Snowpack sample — Rabbit Ears Pass, Jackson County, Colorado, USA (12/17/25, 1:08 PM MST)
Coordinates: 40.387, -106.625
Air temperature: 34 °F
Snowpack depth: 46 cm
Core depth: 20 cm
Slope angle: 6°, slope face: 165°
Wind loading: medium
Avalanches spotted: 0
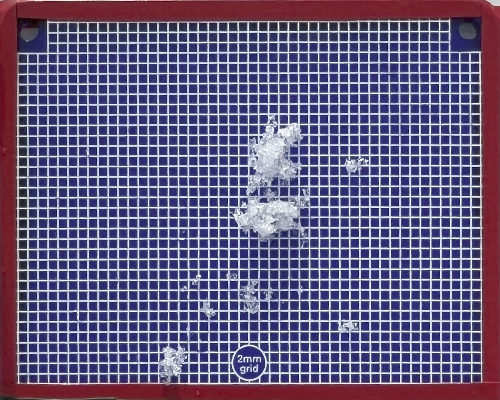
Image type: profile
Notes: No avalanches spotted nearby, although collected in a meadowy area with minimal risk on this face of the pass.